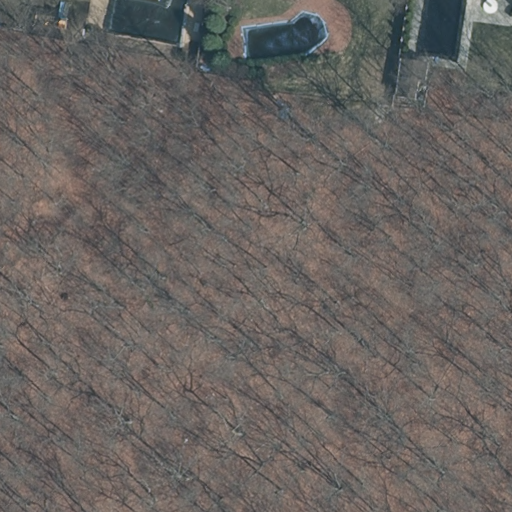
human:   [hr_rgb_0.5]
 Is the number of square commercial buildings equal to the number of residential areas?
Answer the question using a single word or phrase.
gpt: no

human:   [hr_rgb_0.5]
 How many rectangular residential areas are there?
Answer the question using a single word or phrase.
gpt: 1

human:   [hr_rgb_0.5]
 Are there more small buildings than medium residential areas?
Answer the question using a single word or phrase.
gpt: yes

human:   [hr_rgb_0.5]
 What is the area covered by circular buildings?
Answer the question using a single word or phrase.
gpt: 0m2

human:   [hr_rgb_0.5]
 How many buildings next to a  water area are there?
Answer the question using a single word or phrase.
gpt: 0

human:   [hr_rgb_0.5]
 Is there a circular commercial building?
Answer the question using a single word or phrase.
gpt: no

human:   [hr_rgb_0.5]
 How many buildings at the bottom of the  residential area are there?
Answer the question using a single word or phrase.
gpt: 1

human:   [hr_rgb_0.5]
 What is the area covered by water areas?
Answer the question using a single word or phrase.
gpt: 0m2

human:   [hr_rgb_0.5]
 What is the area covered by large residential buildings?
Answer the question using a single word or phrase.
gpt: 0m2

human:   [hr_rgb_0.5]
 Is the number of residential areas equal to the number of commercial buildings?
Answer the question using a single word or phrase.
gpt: no

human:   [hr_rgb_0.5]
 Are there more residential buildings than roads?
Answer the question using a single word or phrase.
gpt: no

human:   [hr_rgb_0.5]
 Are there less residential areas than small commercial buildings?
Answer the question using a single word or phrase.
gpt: no

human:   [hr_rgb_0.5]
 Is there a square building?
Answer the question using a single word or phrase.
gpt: no

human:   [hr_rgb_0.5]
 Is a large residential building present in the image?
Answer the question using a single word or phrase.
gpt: no

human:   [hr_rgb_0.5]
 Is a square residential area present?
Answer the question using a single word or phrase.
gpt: no

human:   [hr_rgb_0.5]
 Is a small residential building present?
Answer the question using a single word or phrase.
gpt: no

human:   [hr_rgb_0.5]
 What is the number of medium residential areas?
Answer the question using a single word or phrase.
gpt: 0

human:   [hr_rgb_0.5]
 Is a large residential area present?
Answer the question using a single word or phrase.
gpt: yes

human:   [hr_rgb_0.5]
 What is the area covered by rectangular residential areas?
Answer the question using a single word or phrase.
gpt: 7987m2

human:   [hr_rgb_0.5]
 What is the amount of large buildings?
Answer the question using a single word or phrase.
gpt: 0

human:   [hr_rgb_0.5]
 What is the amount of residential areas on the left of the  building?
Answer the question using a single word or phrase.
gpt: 0

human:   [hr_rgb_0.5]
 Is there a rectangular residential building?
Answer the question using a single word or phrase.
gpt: no

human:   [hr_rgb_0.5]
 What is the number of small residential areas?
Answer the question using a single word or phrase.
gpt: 0

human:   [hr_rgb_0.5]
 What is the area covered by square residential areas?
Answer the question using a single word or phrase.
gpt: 0m2

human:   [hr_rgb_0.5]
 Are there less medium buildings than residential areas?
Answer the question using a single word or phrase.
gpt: yes

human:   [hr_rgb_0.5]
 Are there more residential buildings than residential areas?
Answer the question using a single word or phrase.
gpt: no

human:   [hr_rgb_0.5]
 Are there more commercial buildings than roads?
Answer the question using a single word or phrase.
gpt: no

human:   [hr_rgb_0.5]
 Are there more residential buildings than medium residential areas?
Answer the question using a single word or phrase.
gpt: no

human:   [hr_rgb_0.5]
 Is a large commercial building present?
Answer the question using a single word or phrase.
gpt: no

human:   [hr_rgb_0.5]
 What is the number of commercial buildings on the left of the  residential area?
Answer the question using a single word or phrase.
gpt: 0

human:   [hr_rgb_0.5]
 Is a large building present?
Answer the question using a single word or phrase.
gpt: no

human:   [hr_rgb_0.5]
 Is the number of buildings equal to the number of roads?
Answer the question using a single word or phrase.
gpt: no

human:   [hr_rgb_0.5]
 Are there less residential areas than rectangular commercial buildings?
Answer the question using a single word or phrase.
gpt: no

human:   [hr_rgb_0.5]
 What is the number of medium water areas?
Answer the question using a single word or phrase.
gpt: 0

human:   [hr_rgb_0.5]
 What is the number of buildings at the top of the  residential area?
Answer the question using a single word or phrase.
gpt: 0

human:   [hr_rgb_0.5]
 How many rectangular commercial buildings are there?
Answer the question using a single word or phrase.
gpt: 0